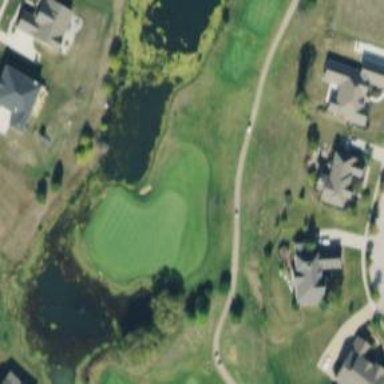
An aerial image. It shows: Golf hole.